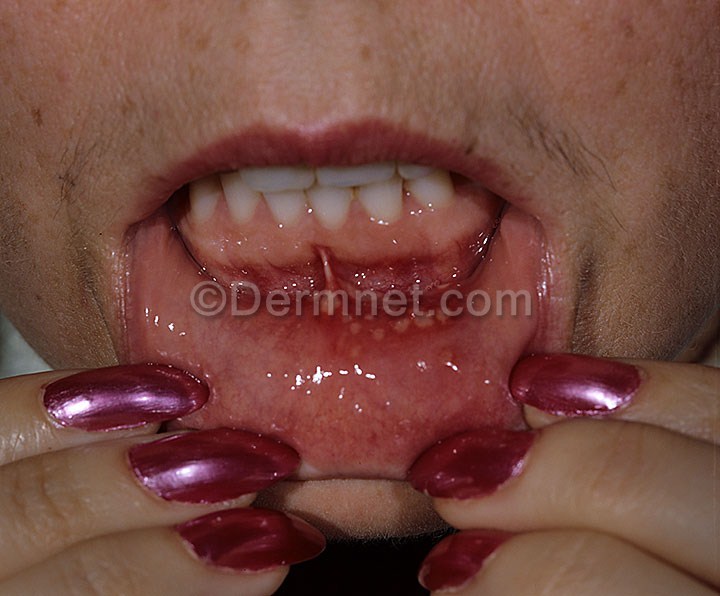
Disease: Warts Molluscum and other Viral Infections